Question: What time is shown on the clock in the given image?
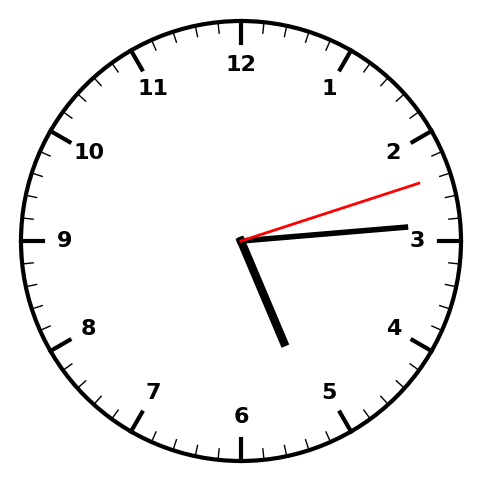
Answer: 05:14:12